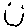
Label: smiley face